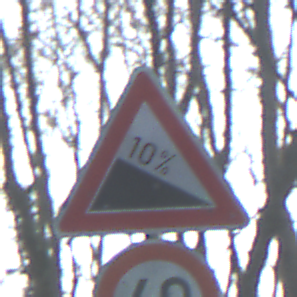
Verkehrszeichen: Gefaelle10
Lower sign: Geschwindigkeit60
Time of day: SunriseSunset
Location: Outdoor (Nature)
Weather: Clear
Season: Winter
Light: Natural